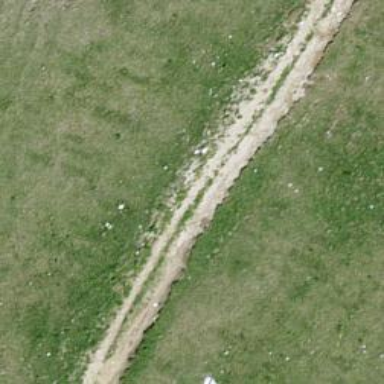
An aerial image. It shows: Dirt track suitable for intermediate downhill skiing. The track is graded as grade4.